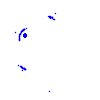
Particle: pion